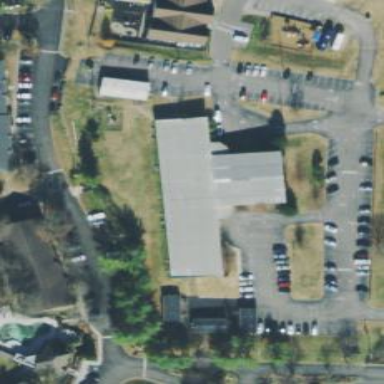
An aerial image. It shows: School building.